Question: so I'm trying to position my content box and its working fine for left, but when I try change the right value it doesn't allow. As you can see I have four images, but I want to show three, so therefore I'm trying to increase the right value so the box can only fit three (and also bring it in to the center a bit more)
I can get it to work by changing it to padding-right instead of right, but I don't understand why that works? My understanding is that : Padding = Distance between the content and the border, and right = how far from the edge?
Image:

This is my content box code (the images are inside it in another box)
'''
.imagesArea {
position:relative;
top:15px;
left:100px;
padding-right:180px;
}
'''
Thanks
edit: html (removed some of the image code)
'''
<div class="imagesArea">
<div class="images">
<figure>
<a href="photos/image1.jpg"><img src="photos/image1.jpg" alt="Photo" width=150 height=150></a>
<figcaption>Watch #1</figcaption>
</figure>
</div>
<div class="images">
<figure>
<a href="photos/image2.jpg"><img src="photos/image2.jpg" alt="Photo" width=150 height=150></a>
<figcaption>Watch #2</figcaption>
</figure>
</div>
<div class="images">
<figure>
<a href="photos/image3.jpg"><img src="photos/image3.jpg" alt="Photo" width="150" height="150"></a>
<figcaption>watch #3</figcaption>
</figure>
</div>
</div>
'''
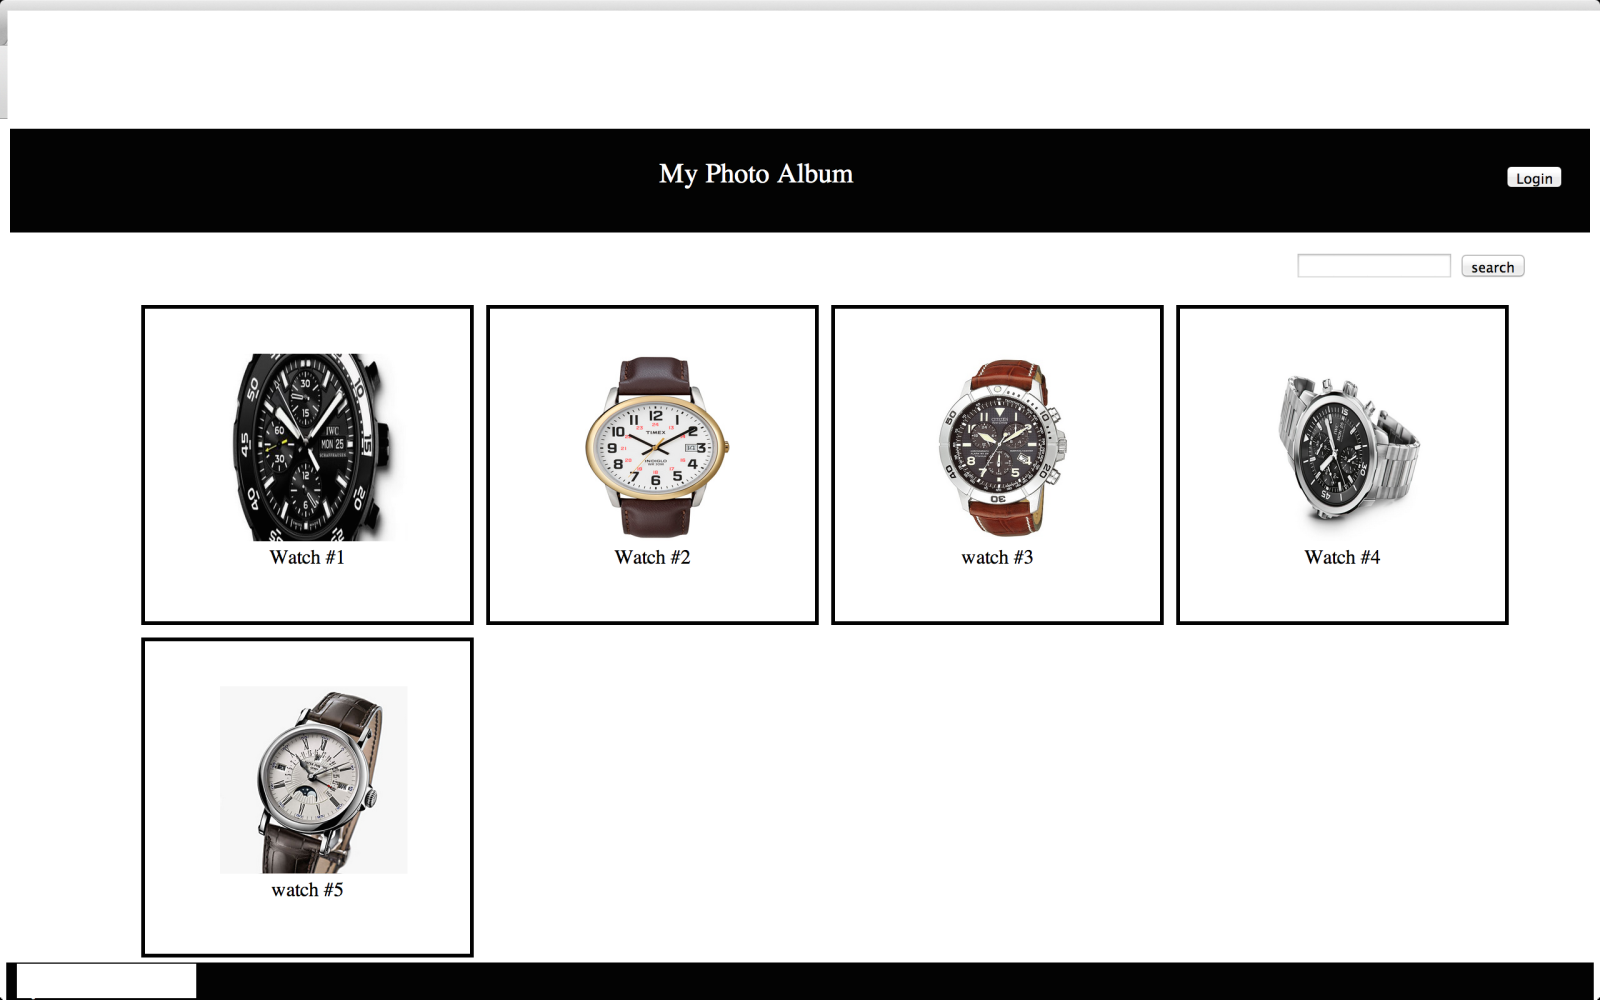
Answer: Your understanding of relative positioning is completely wrong. It sounds like you are confusing it with margins.
With relative positioning, the element is sized and positioned according to normal flow (i.e. as if it was statically positioned), and then the according to 'left'/'right'/etc. This can cause it to overlap with other elements.
See <URL> for a visual representation.
It won't adjust the size of the box at all, so it will have no influence over how much content it can hold.
If you want to control how wide the element is, use 'width', 'padding', 'border' and/or 'margin'.